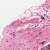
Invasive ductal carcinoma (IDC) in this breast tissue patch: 0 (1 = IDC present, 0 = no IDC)